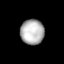
Tissue: lung
Cell type: Endothelial cells
Senescence score: 0.5622
Nuclear area (px): 578
Mean DAPI intensity: 179.981